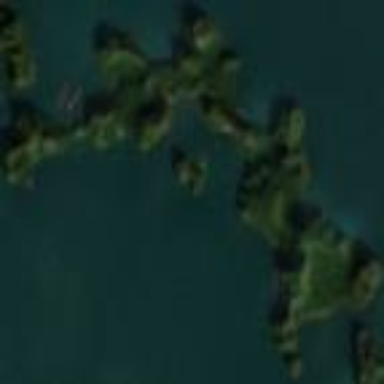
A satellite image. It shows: Islet along the natural coastline.